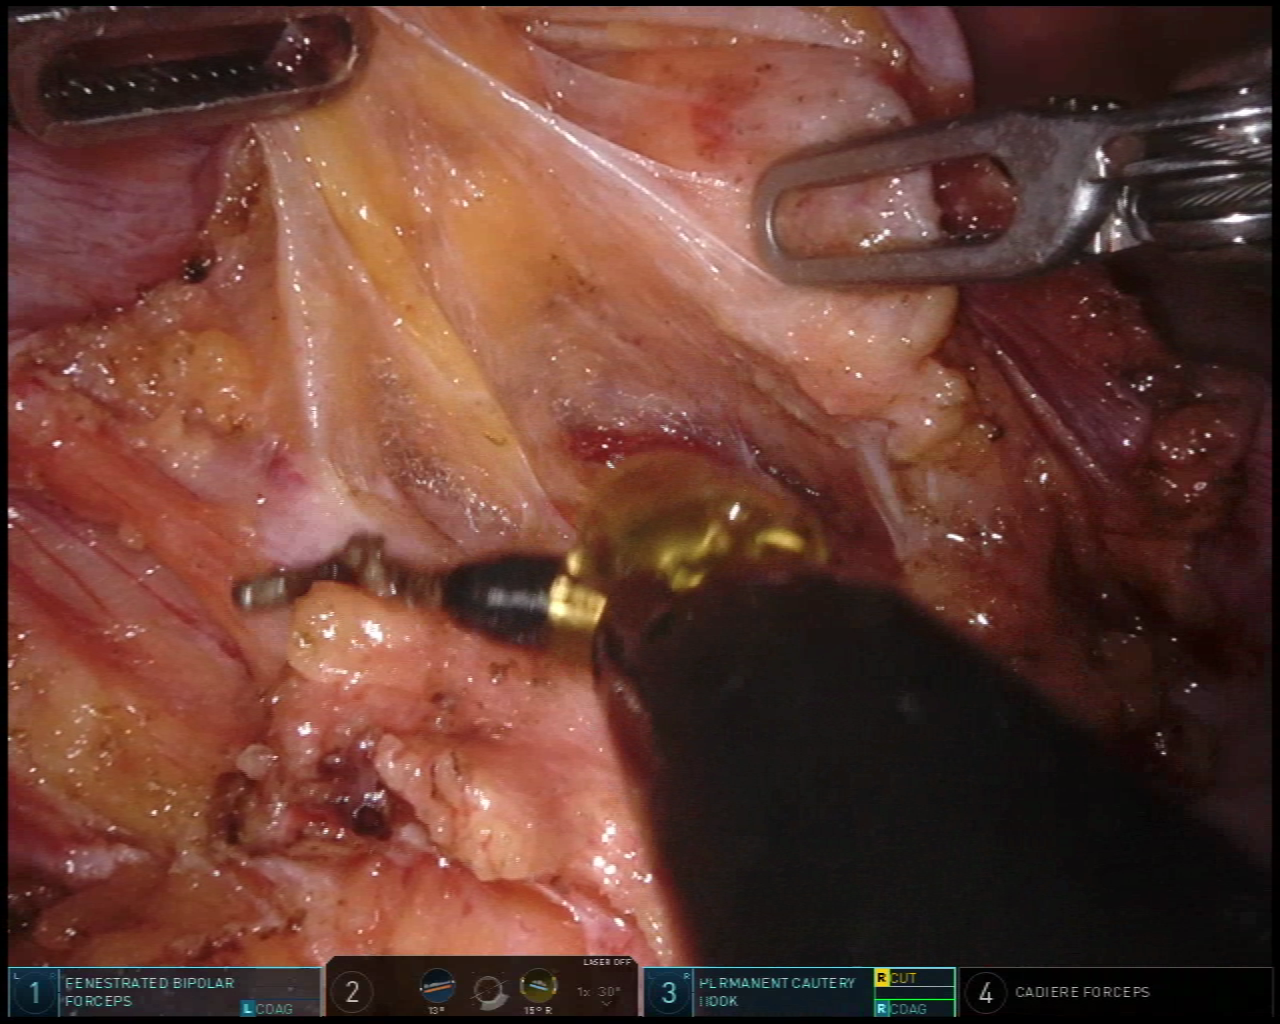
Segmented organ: ureter
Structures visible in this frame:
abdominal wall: yes
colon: no
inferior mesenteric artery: no
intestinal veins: no
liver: no
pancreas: no
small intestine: no
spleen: no
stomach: no
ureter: yes
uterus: no
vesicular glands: no